Question: I have created a small app having navigation UI similar to <URL> site. I have a small issue with making clickable buttons. When you look at the main page of above link, you will see small arrows at the right-most section of each list item, the problem is these arrows are not clickable. How can I make them clickable.

My code looks like this:
'''
<div data-role="content">
<ul data-role="listview" data-inset="true" >
<li data-role="list-divider" style="background: #969696">Stuffs</li>
<li>
<a href="#link1">
<img src="someImageURL" align="middle" />
<h3>Stuff1</h3>
<p>Stuff1 description</p>
</a>
</li>
--- some <li> tags
'''
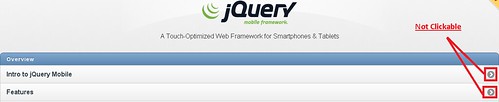
Answer: My guess would be that #link1 is not a page or a link.
I would look over the Docs on Pages:
- <URL>
HTML
'''
<div data-role="page" id="page1">
<div data-role="header" data-theme="b">
<h1>Page #1</h1>
</div><!-- /header -->
<div data-role="content">
<ul data-role="listview">
<li><a href="#page2">Page #2</a></li>
<li><a href="#page3">Page #3</a></li>
</ul>
</div><!-- /content -->
</div><!-- /page -->
<div data-role="page" id="page2">
<div data-role="header" data-theme="b">
<h1>Page #2</h1>
</div><!-- /header -->
<div data-role="content">
<ul data-role="listview">
<li><a href="#page1">Page #1</a></li>
<li><a href="#page3">Page #3</a></li>
</ul>
</div><!-- /content -->
</div><!-- /page -->
<div data-role="page" id="page3">
<div data-role="header" data-theme="b">
<h1>Page #3</h1>
</div><!-- /header -->
<div data-role="content">
<ul data-role="listview">
<li><a href="#page1">Page #1</a></li>
<li><a href="#page2">Page #2</a></li>
</ul>
</div><!-- /content -->
</div><!-- /page -->
'''